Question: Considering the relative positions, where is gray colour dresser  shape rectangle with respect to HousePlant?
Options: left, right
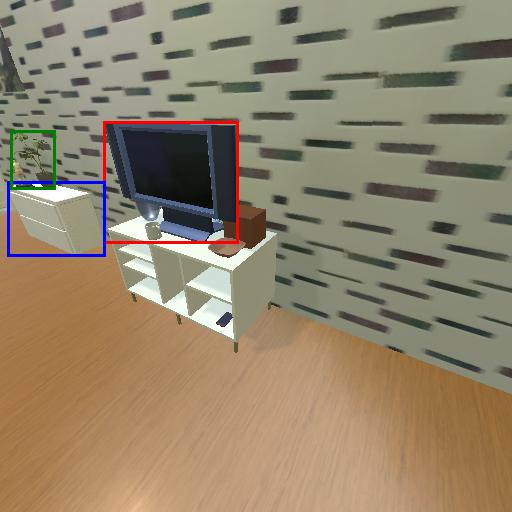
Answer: left